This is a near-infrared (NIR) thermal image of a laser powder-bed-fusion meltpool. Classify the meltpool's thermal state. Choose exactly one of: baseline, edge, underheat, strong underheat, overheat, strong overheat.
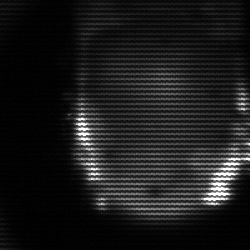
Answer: baseline